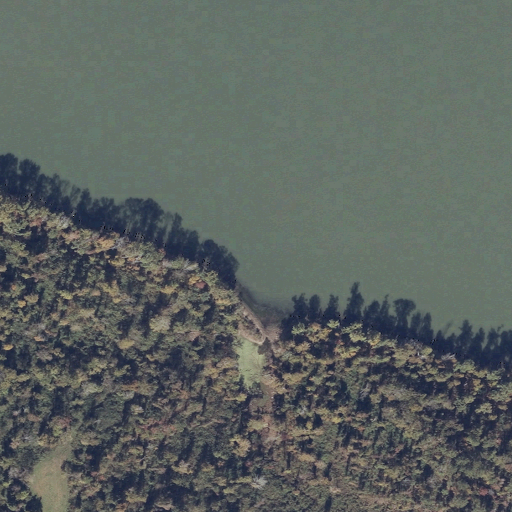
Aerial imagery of valley in Alabama named Mason Hollow containing open water, deciduous forest, woody wetlands, shrub, and herbaceous wetlands